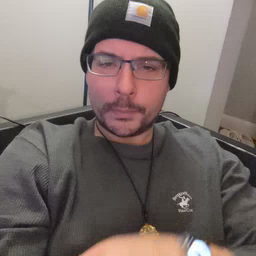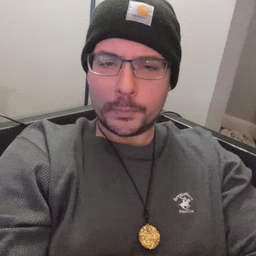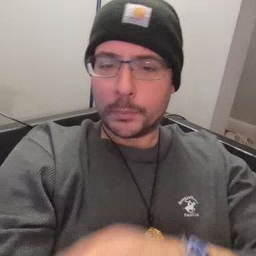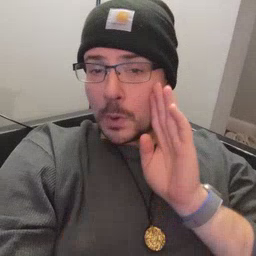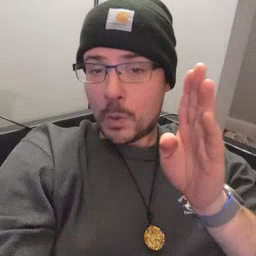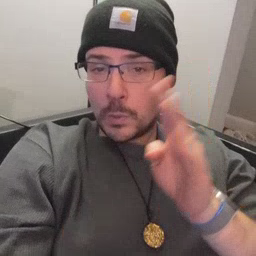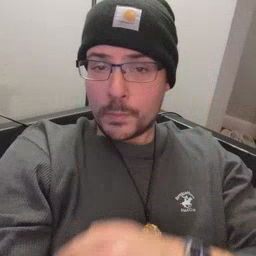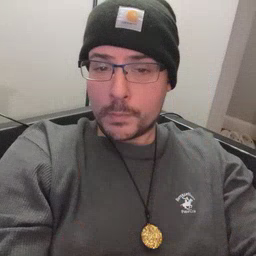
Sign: hello